Interaction volume radius: 5 \u00c5
Interaction volume height: 15 \u00c5
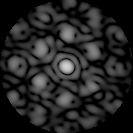
Disorder parameter: 0.5473